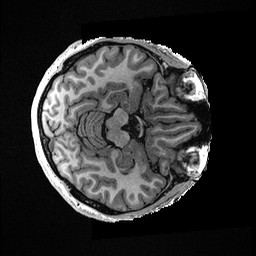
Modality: T1w
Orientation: axial
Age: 45
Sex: female
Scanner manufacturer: ge
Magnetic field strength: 3 T
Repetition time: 0.006952 s
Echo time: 0.00292 s